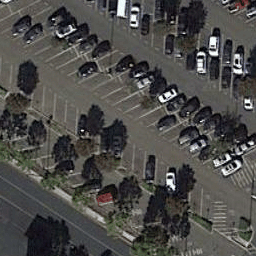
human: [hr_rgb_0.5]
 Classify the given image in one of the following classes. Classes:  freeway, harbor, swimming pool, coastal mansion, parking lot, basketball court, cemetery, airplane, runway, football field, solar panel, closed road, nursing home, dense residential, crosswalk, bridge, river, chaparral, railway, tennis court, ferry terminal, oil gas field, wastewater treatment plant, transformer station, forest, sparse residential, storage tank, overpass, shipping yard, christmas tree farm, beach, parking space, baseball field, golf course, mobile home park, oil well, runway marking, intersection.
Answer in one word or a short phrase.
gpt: parking lot